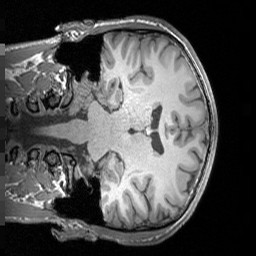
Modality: T1w
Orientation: coronal
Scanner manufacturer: siemens
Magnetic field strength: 3 T
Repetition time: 1.5 s
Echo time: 0.00291 s